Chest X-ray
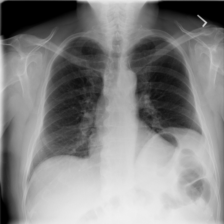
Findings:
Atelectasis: negative
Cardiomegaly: negative
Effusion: negative
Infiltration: negative
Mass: negative
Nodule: negative
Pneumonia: negative
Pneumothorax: negative
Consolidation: negative
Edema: negative
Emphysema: negative
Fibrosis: negative
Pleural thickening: negative
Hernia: negative